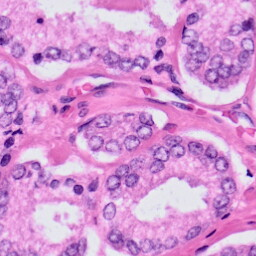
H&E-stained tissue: Prostate